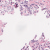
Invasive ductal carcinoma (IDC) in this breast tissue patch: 1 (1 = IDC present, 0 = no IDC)